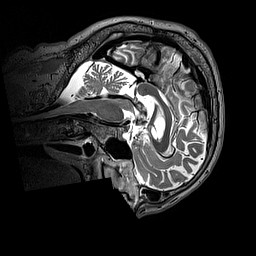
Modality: T2w
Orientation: sagittal
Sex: male
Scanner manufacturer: siemens
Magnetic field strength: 3 T
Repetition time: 3.2 s
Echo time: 0.409 s